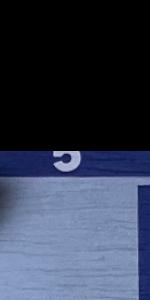
Label: Empty